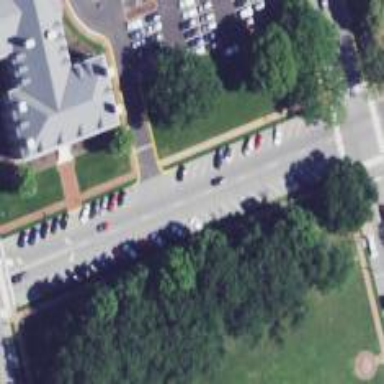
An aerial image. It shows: Footway along the road.